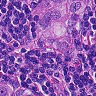
Metastatic tissue present: yes